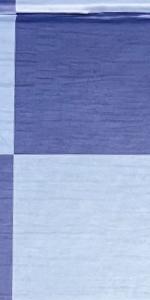
Label: Empty